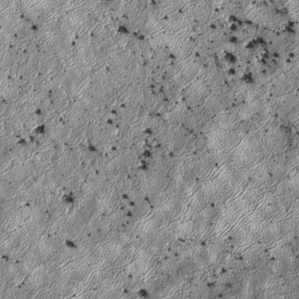
Label: frost